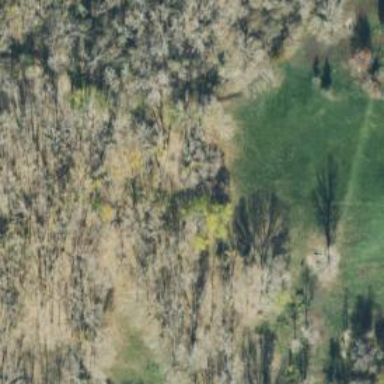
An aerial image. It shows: Disc golf tee area.